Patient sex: M
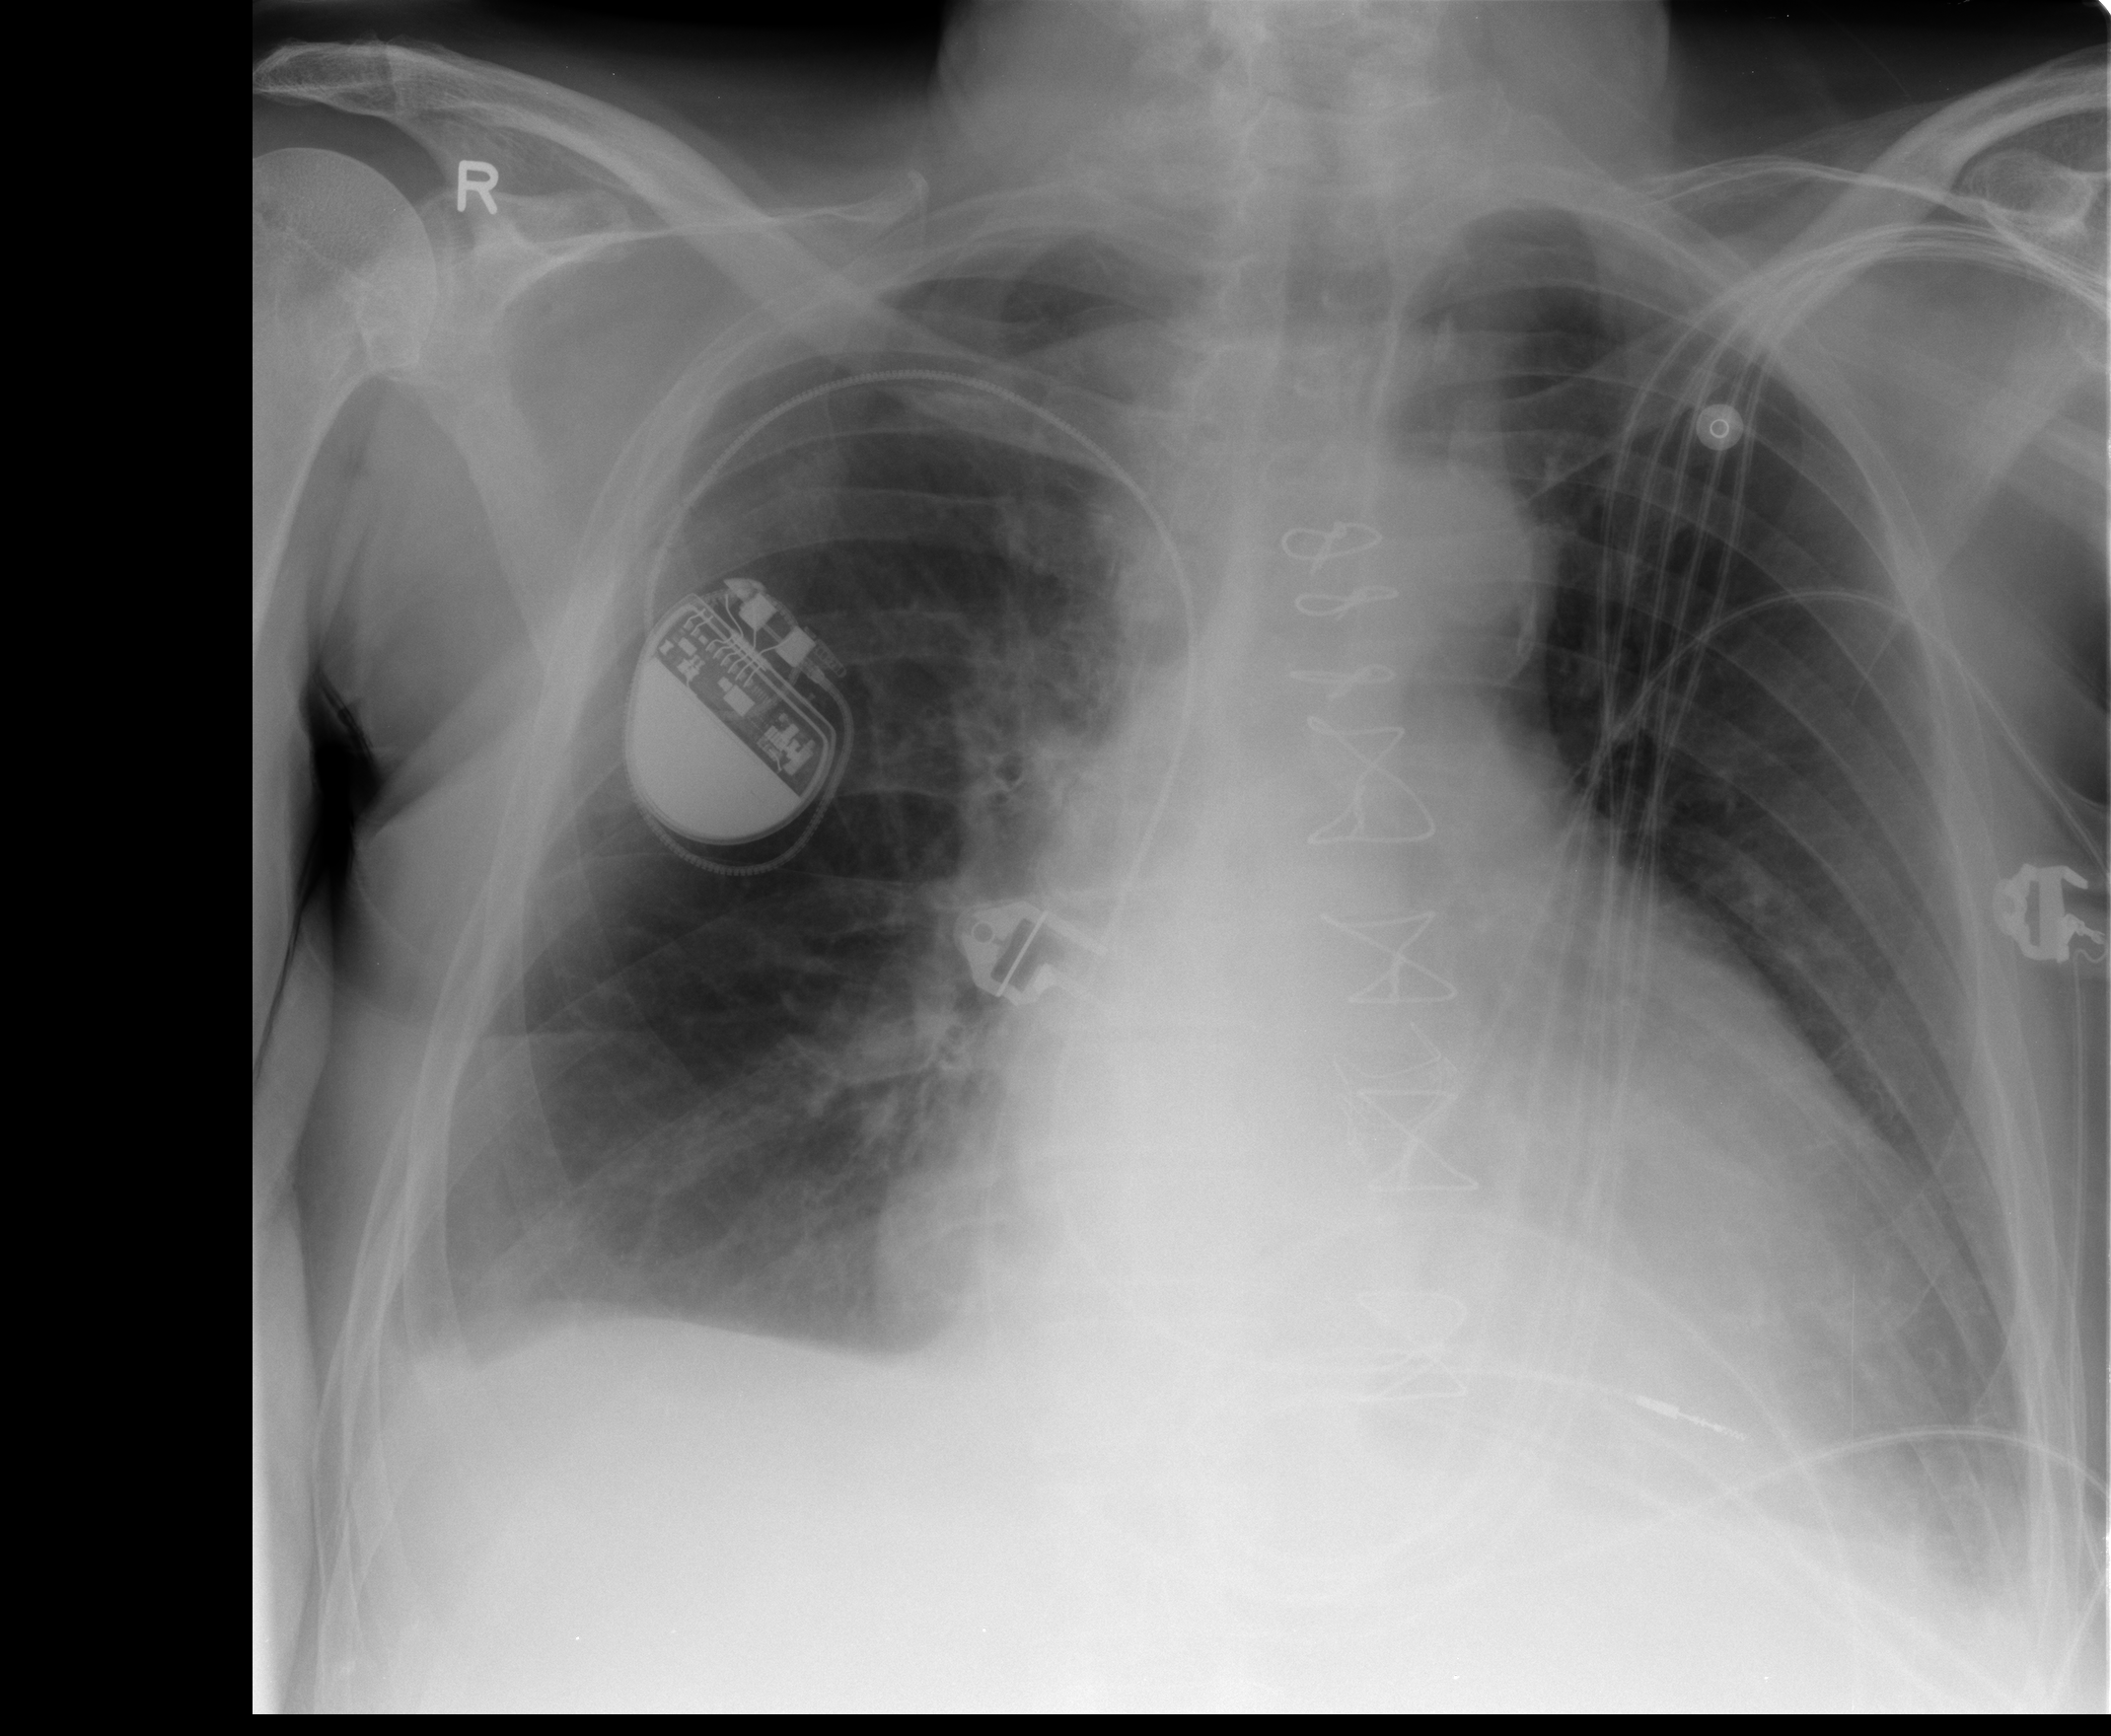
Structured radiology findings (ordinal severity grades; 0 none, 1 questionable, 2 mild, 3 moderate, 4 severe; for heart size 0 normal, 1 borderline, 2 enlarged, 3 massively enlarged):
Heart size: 2
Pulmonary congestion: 0
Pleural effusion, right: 2
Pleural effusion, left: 2
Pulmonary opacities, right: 2
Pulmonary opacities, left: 1
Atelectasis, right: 2
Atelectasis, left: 1